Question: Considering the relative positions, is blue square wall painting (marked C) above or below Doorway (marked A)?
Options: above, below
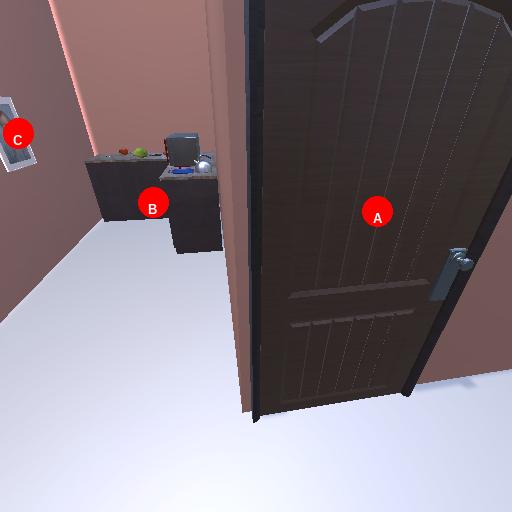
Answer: above